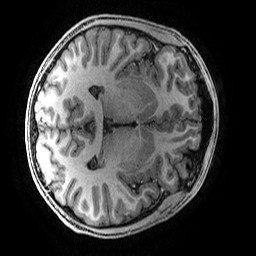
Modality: T1w
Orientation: axial
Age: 15
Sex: male
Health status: ill
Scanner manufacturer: ge
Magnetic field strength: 3 T
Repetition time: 0.007664 s
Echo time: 0.00342 s